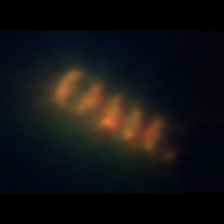
Taxon: Chaetoceros
Group: Diatoms